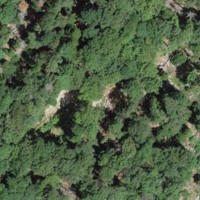
EUNIS habitat code: 41
Species observed at this site:
Cardamine heptaphylla